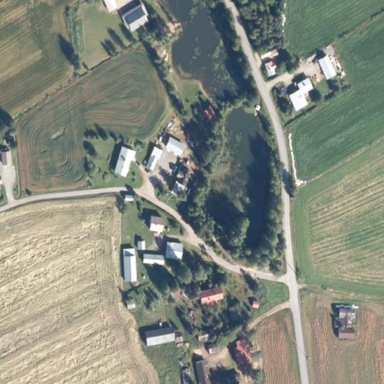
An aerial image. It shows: Residential area in rural setting.